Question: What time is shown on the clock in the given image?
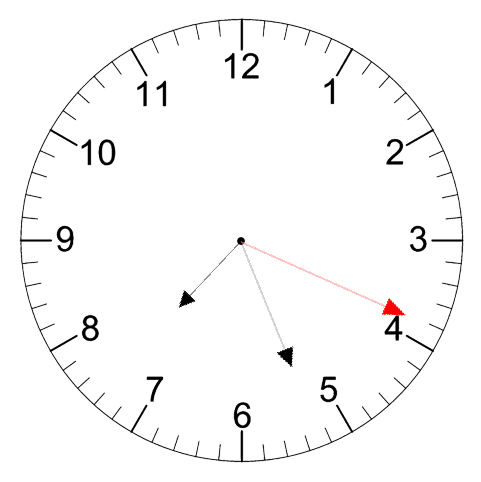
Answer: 07:26:19